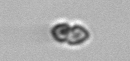
Label: Dinophyceae